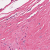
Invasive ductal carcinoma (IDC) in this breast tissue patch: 0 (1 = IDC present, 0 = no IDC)